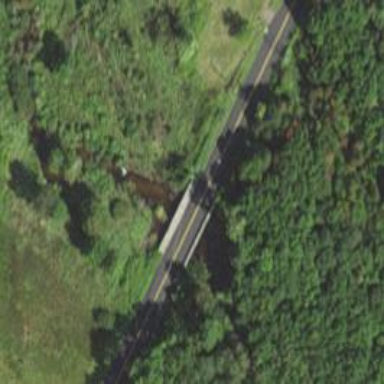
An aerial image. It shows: Footway on bridge.